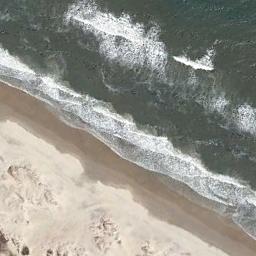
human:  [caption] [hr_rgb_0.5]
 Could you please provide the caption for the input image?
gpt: Waves of deep blue water wash the beach .

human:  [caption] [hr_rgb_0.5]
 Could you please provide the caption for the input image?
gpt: Taupe with wavy water and milky beach .

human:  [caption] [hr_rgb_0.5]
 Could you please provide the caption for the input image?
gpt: There is a lot of vegetation around the beach .

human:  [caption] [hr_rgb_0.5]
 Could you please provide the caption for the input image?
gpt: The beach with khaki sand and the color of the seawater is dark green .

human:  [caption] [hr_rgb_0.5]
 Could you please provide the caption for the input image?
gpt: There are water marks on the beach .